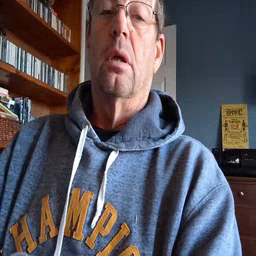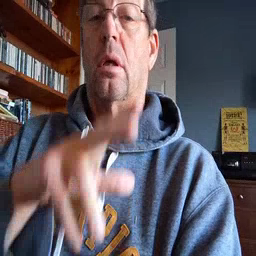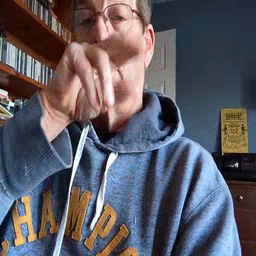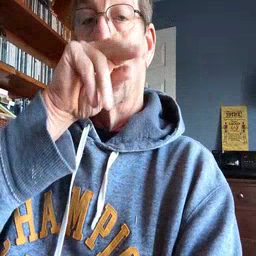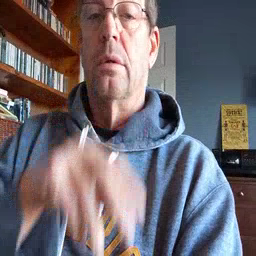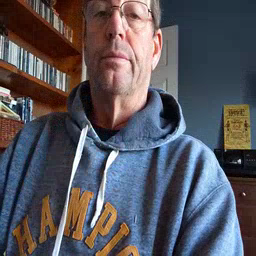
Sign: duck